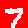
Digit: 7